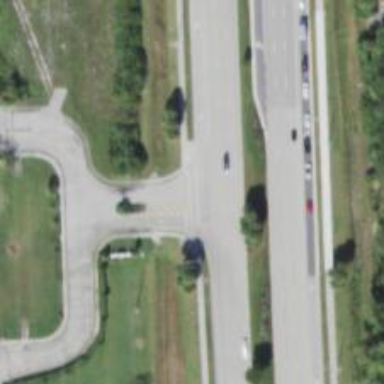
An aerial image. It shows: Asphalt footway with uncontrolled crossing marked by lines.